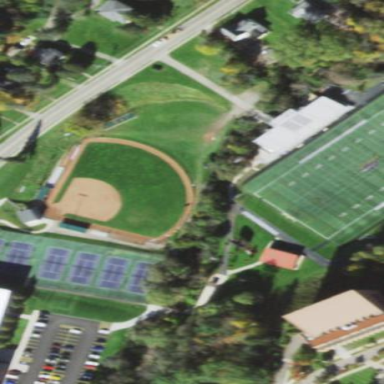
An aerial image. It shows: Grass pitch designated for softball games.